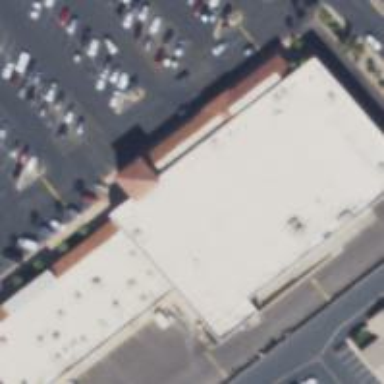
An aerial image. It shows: Pharmacy providing healthcare services.